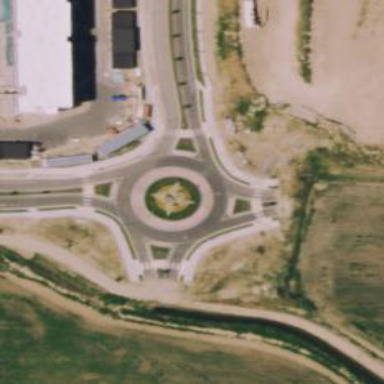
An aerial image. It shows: Tertiary road made of asphalt leading to roundabout junction.